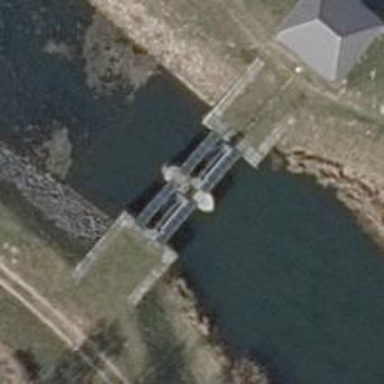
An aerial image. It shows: Weir in waterway.